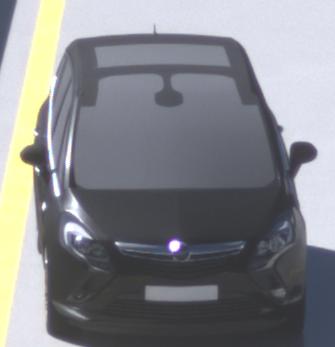
Make: Opel
Model: Zafira Tourer 1.8
Detailed model: Zafira (C) Tourer
Model produced from: 2012/01
Model produced until: 2015/06
Doors: 5
Color: black
Road condition: wet road
Daytime: midday
Contrast: high contrast